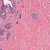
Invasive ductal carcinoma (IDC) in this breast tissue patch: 1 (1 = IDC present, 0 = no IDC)